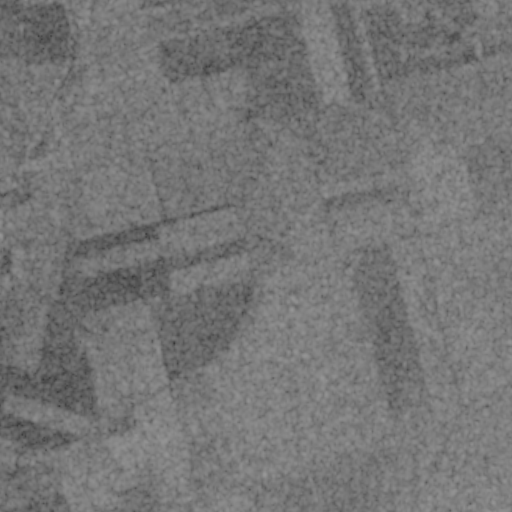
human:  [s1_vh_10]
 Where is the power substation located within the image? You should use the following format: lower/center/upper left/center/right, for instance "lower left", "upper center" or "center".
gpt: The power substation is located in the upper right of the image.
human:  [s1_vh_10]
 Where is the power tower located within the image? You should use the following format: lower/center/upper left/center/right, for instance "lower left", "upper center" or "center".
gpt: The power tower is located in the right of the image.
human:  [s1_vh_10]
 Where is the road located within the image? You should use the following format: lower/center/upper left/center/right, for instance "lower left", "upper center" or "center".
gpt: There is no road in the image.

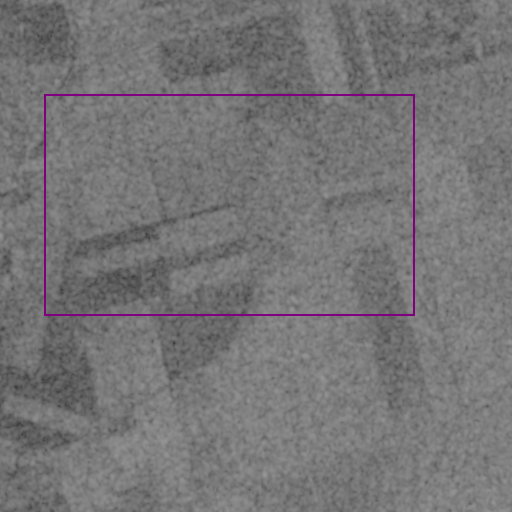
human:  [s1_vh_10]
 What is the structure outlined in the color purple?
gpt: The structure outlined in purple is a crop field.
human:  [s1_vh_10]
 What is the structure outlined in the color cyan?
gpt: There is no cyan outline.